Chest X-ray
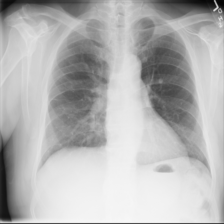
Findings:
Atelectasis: negative
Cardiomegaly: negative
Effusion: positive
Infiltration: negative
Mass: negative
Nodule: negative
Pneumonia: negative
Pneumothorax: negative
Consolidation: negative
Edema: negative
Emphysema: negative
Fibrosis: negative
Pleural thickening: negative
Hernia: negative